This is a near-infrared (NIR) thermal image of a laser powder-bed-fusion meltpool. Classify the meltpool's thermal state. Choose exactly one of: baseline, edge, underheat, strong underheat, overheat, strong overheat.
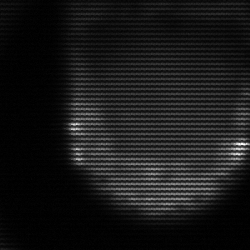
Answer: edge